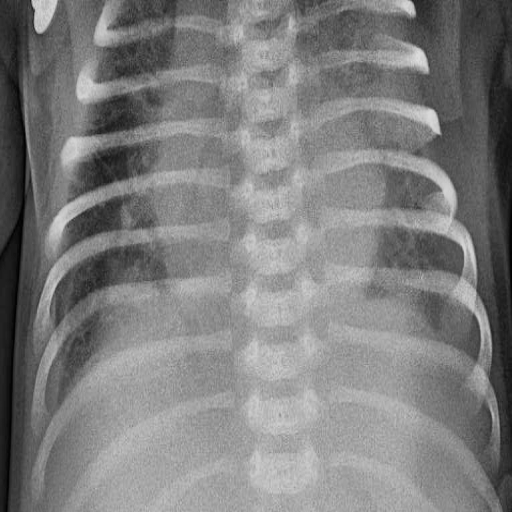
Finding: PNEUMONIA